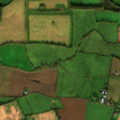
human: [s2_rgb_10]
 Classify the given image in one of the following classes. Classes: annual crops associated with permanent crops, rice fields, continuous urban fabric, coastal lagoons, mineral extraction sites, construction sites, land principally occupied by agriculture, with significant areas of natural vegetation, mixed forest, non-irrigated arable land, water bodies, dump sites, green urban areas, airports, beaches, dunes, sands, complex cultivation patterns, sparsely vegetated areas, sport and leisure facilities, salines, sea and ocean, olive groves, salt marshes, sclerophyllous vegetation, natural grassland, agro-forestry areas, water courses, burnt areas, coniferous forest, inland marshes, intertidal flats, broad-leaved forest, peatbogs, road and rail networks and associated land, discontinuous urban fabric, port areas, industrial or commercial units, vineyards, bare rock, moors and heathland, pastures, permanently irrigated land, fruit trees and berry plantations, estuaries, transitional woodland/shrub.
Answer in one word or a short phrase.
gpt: non-irrigated arable land, pastures